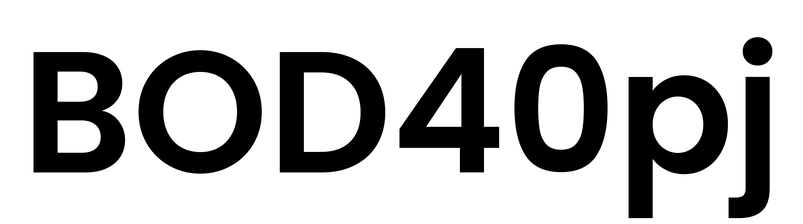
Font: Poppins-SemiBold